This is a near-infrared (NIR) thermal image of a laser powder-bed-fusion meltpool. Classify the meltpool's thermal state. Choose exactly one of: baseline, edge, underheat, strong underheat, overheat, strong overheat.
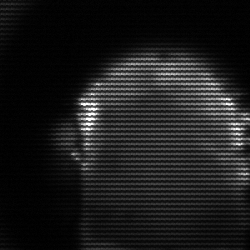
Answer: baseline